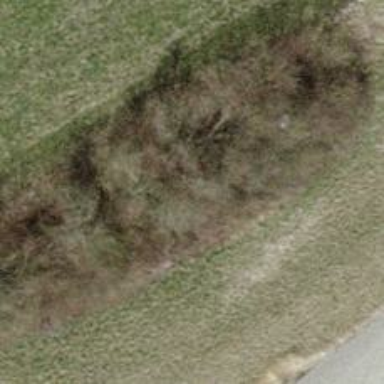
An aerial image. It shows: Hedge barrier.